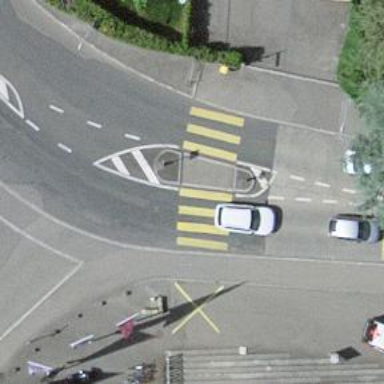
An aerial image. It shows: Kerb barrier.